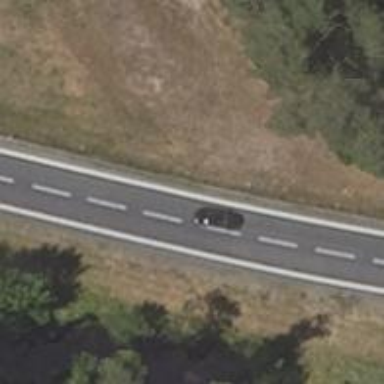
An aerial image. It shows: Trunk link road with asphalt surface.